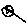
Label: moon